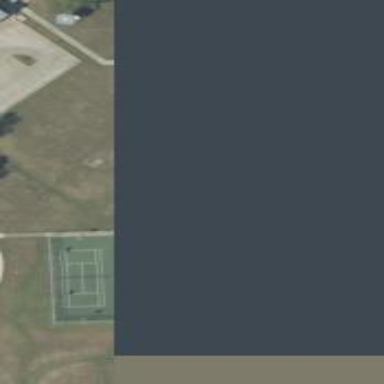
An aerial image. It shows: Basketball court on pitch.